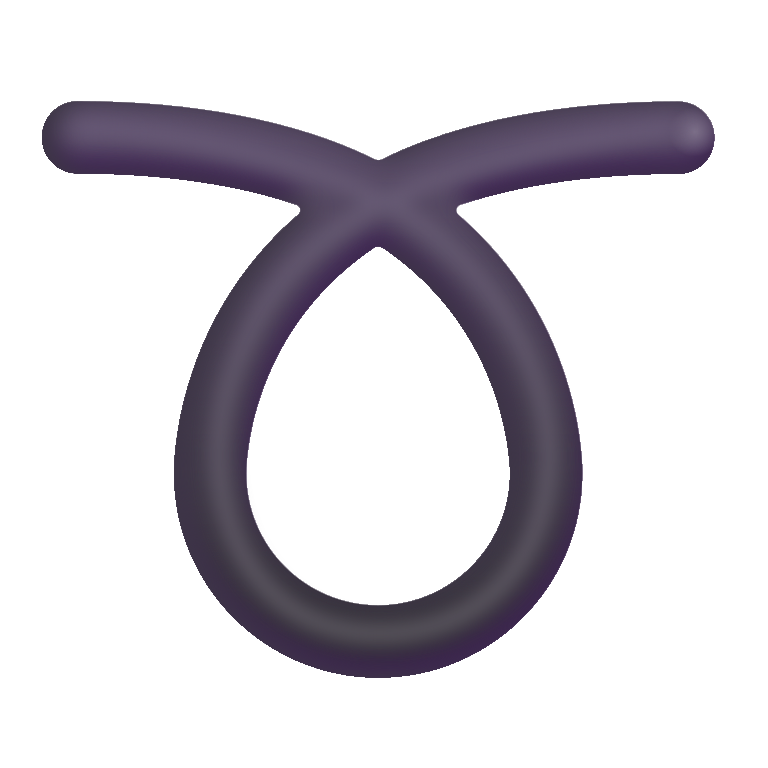
curly loop color